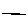
Label: line